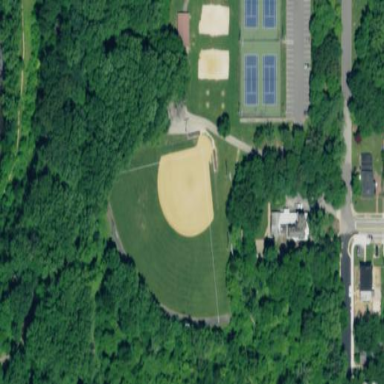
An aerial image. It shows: Baseball pitch for leisure land activities.